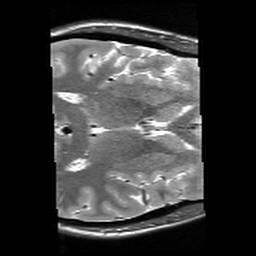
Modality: T2w
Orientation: axial
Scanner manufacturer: siemens
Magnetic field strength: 3 T
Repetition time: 9.86 s
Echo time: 0.05 s